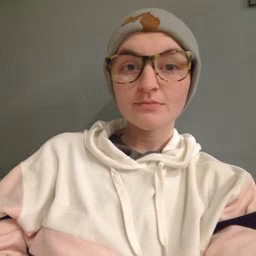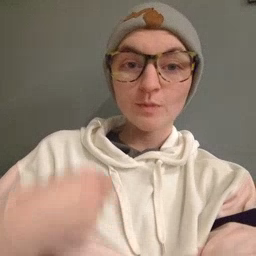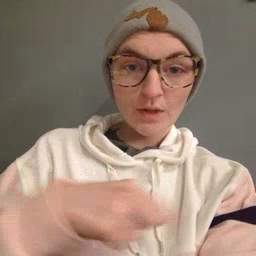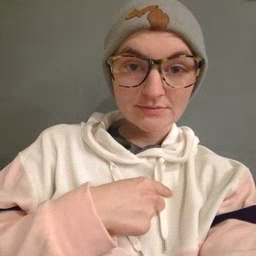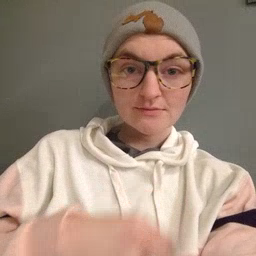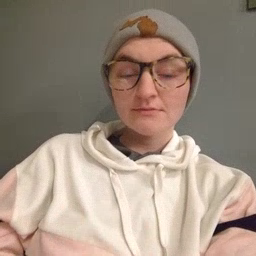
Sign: weus